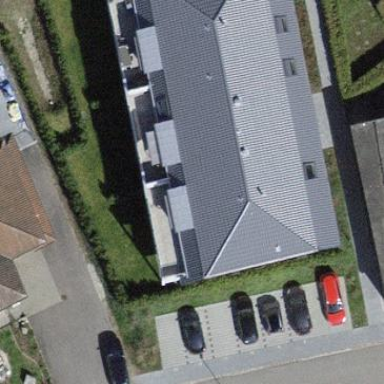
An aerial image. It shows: Beige apartment building with hipped metal roof oriented along its structure.